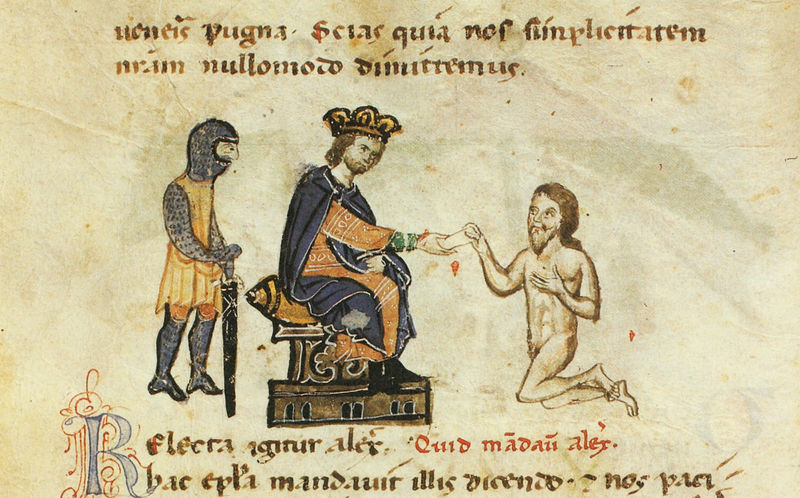
Titel: Alexanderroman
Institution: Leipzig, Stadtbibliothek
Schlagwörter: mann, nackt, bart, richter, mantel, krone, schrift, könig, thron, blut, buch, geben, schwert, text, helm, stiefel, trohn, ritter, rüstung, buchseite, jesus, mittelalter, bittsteller, bettler, schriftrolle, gabe, miniatur, tropfen, lettern, betteln, stiefe, kettenhemd, knieender, alex, mittelalterkrone, pugna, relecta